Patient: sex F, age 43
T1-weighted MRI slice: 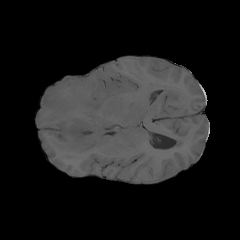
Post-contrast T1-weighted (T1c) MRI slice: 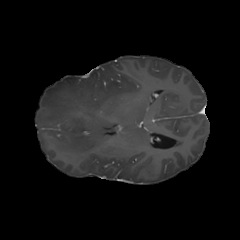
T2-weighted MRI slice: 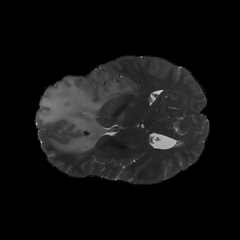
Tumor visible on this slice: yes
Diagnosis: Astrocytoma, IDH-mutant
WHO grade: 3